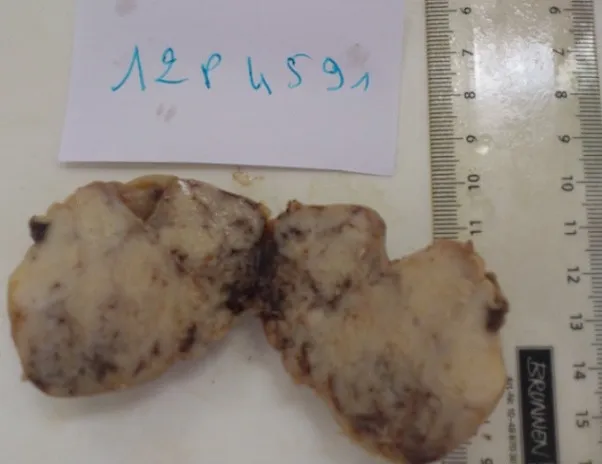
Macroscopic appearance of GIST in small bowel diverticulum.
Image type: pathology (fish)